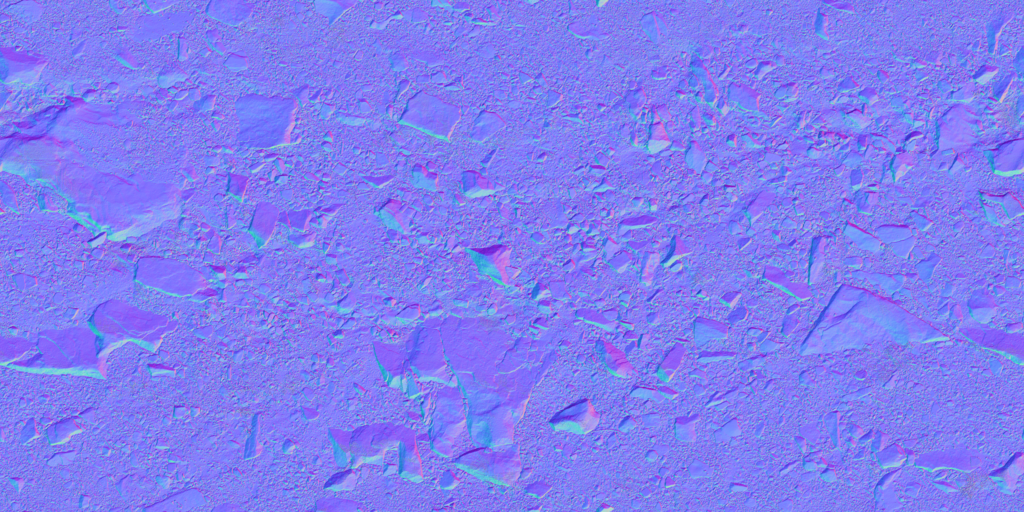
Texture map type: NormalDX